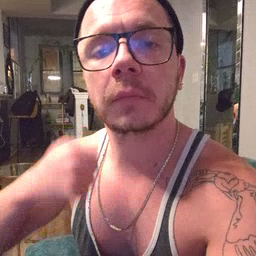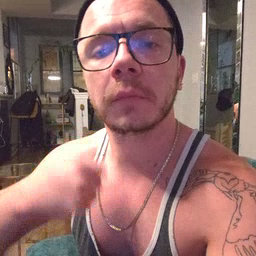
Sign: jacket